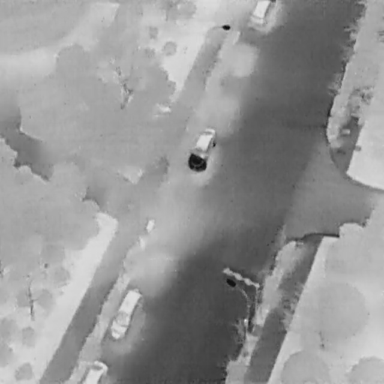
There are four Cars in the infrared image.